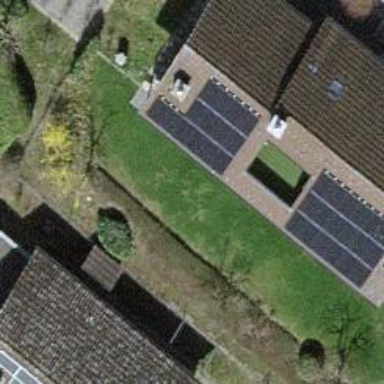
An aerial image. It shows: Solar power generator.